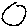
Label: circle